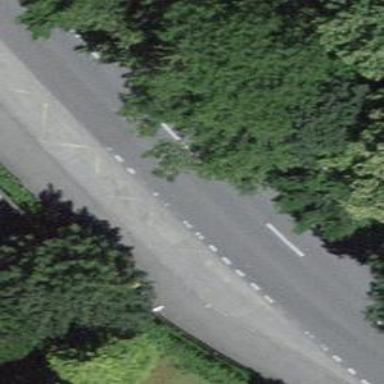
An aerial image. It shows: Bus stop with shelter for public transport.